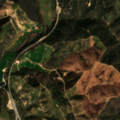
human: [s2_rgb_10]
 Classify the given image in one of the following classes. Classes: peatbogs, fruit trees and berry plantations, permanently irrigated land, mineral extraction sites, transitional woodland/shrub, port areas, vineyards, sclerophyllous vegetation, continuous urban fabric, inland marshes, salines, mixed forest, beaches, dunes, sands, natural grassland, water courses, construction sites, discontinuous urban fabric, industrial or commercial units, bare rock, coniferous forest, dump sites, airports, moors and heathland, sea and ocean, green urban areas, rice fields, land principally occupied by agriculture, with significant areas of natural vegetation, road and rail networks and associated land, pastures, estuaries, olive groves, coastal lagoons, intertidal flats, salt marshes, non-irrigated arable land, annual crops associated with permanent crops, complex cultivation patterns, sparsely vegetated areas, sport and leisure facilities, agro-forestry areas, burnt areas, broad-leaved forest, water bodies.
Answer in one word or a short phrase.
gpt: land principally occupied by agriculture, with significant areas of natural vegetation, agro-forestry areas, broad-leaved forest, transitional woodland/shrub